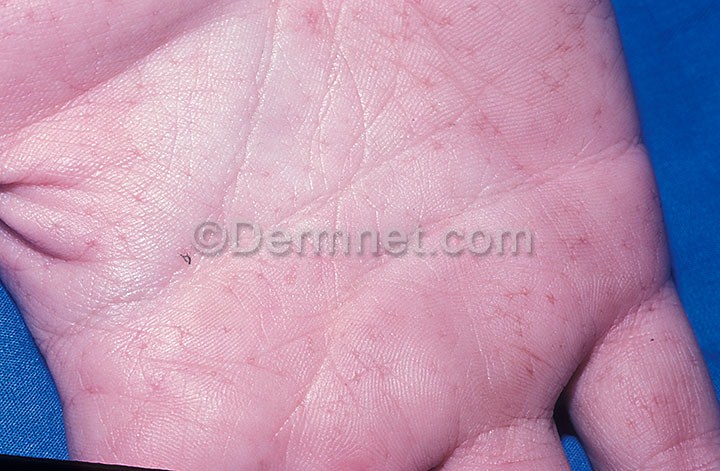
Disease: Actinic Keratosis Basal Cell Carcinoma and other Malignant Lesions